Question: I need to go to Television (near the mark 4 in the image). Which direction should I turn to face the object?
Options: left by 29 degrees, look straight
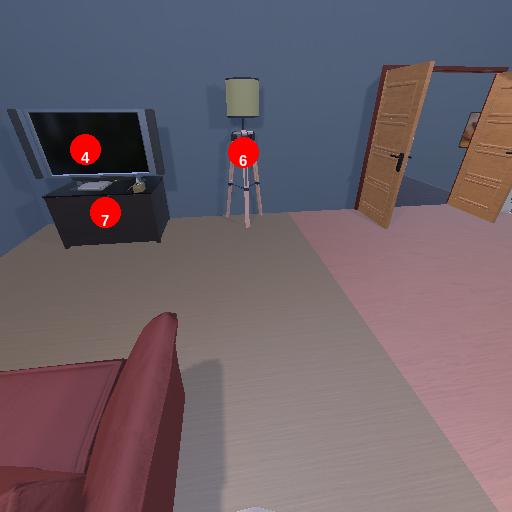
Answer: left by 29 degrees